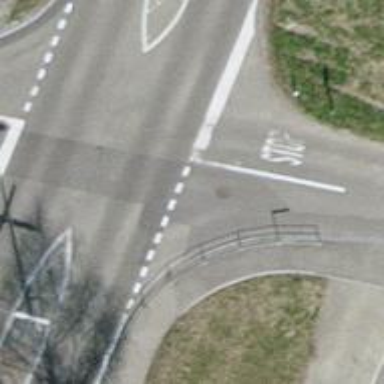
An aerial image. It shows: Stop road.